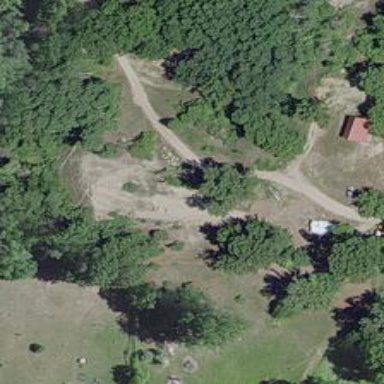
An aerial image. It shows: Driveway.